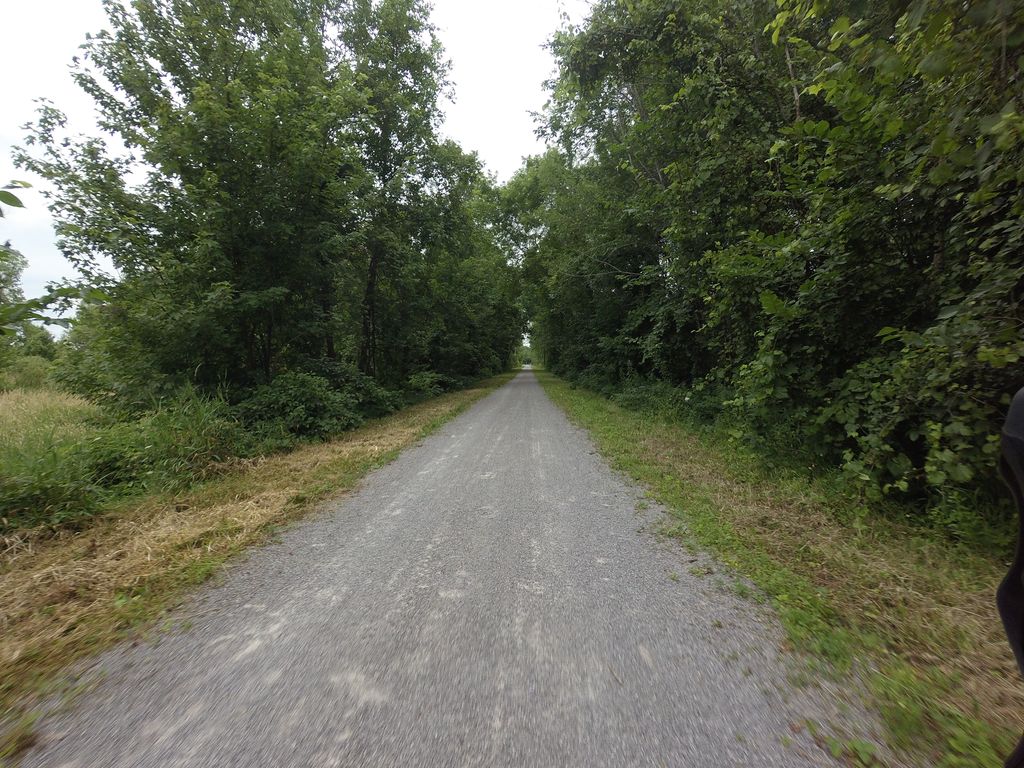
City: ottawa-gatineau